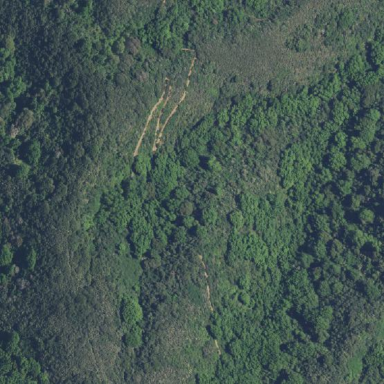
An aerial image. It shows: Patch of scrub vegetation.